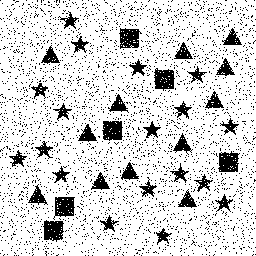
Squares: 6
Triangles: 12
Stars: 18
Total shapes: 36